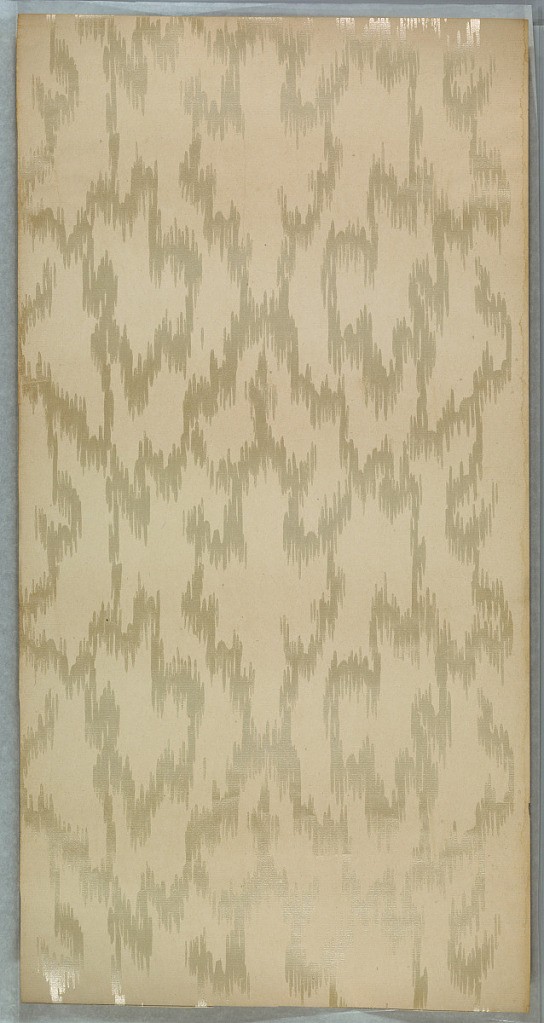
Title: Ceiling paper
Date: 1905–1915
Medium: Machine-printed paper, liquid mica
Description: Heavy moire pattern printed in white mica on a cream-color ribbed ground.